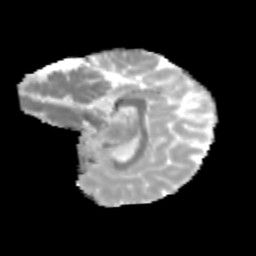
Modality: MD
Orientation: sagittal
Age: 10
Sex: male
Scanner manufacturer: siemens
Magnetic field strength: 3 T
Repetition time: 3.8 s
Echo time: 0.07 s